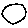
Label: circle